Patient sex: M
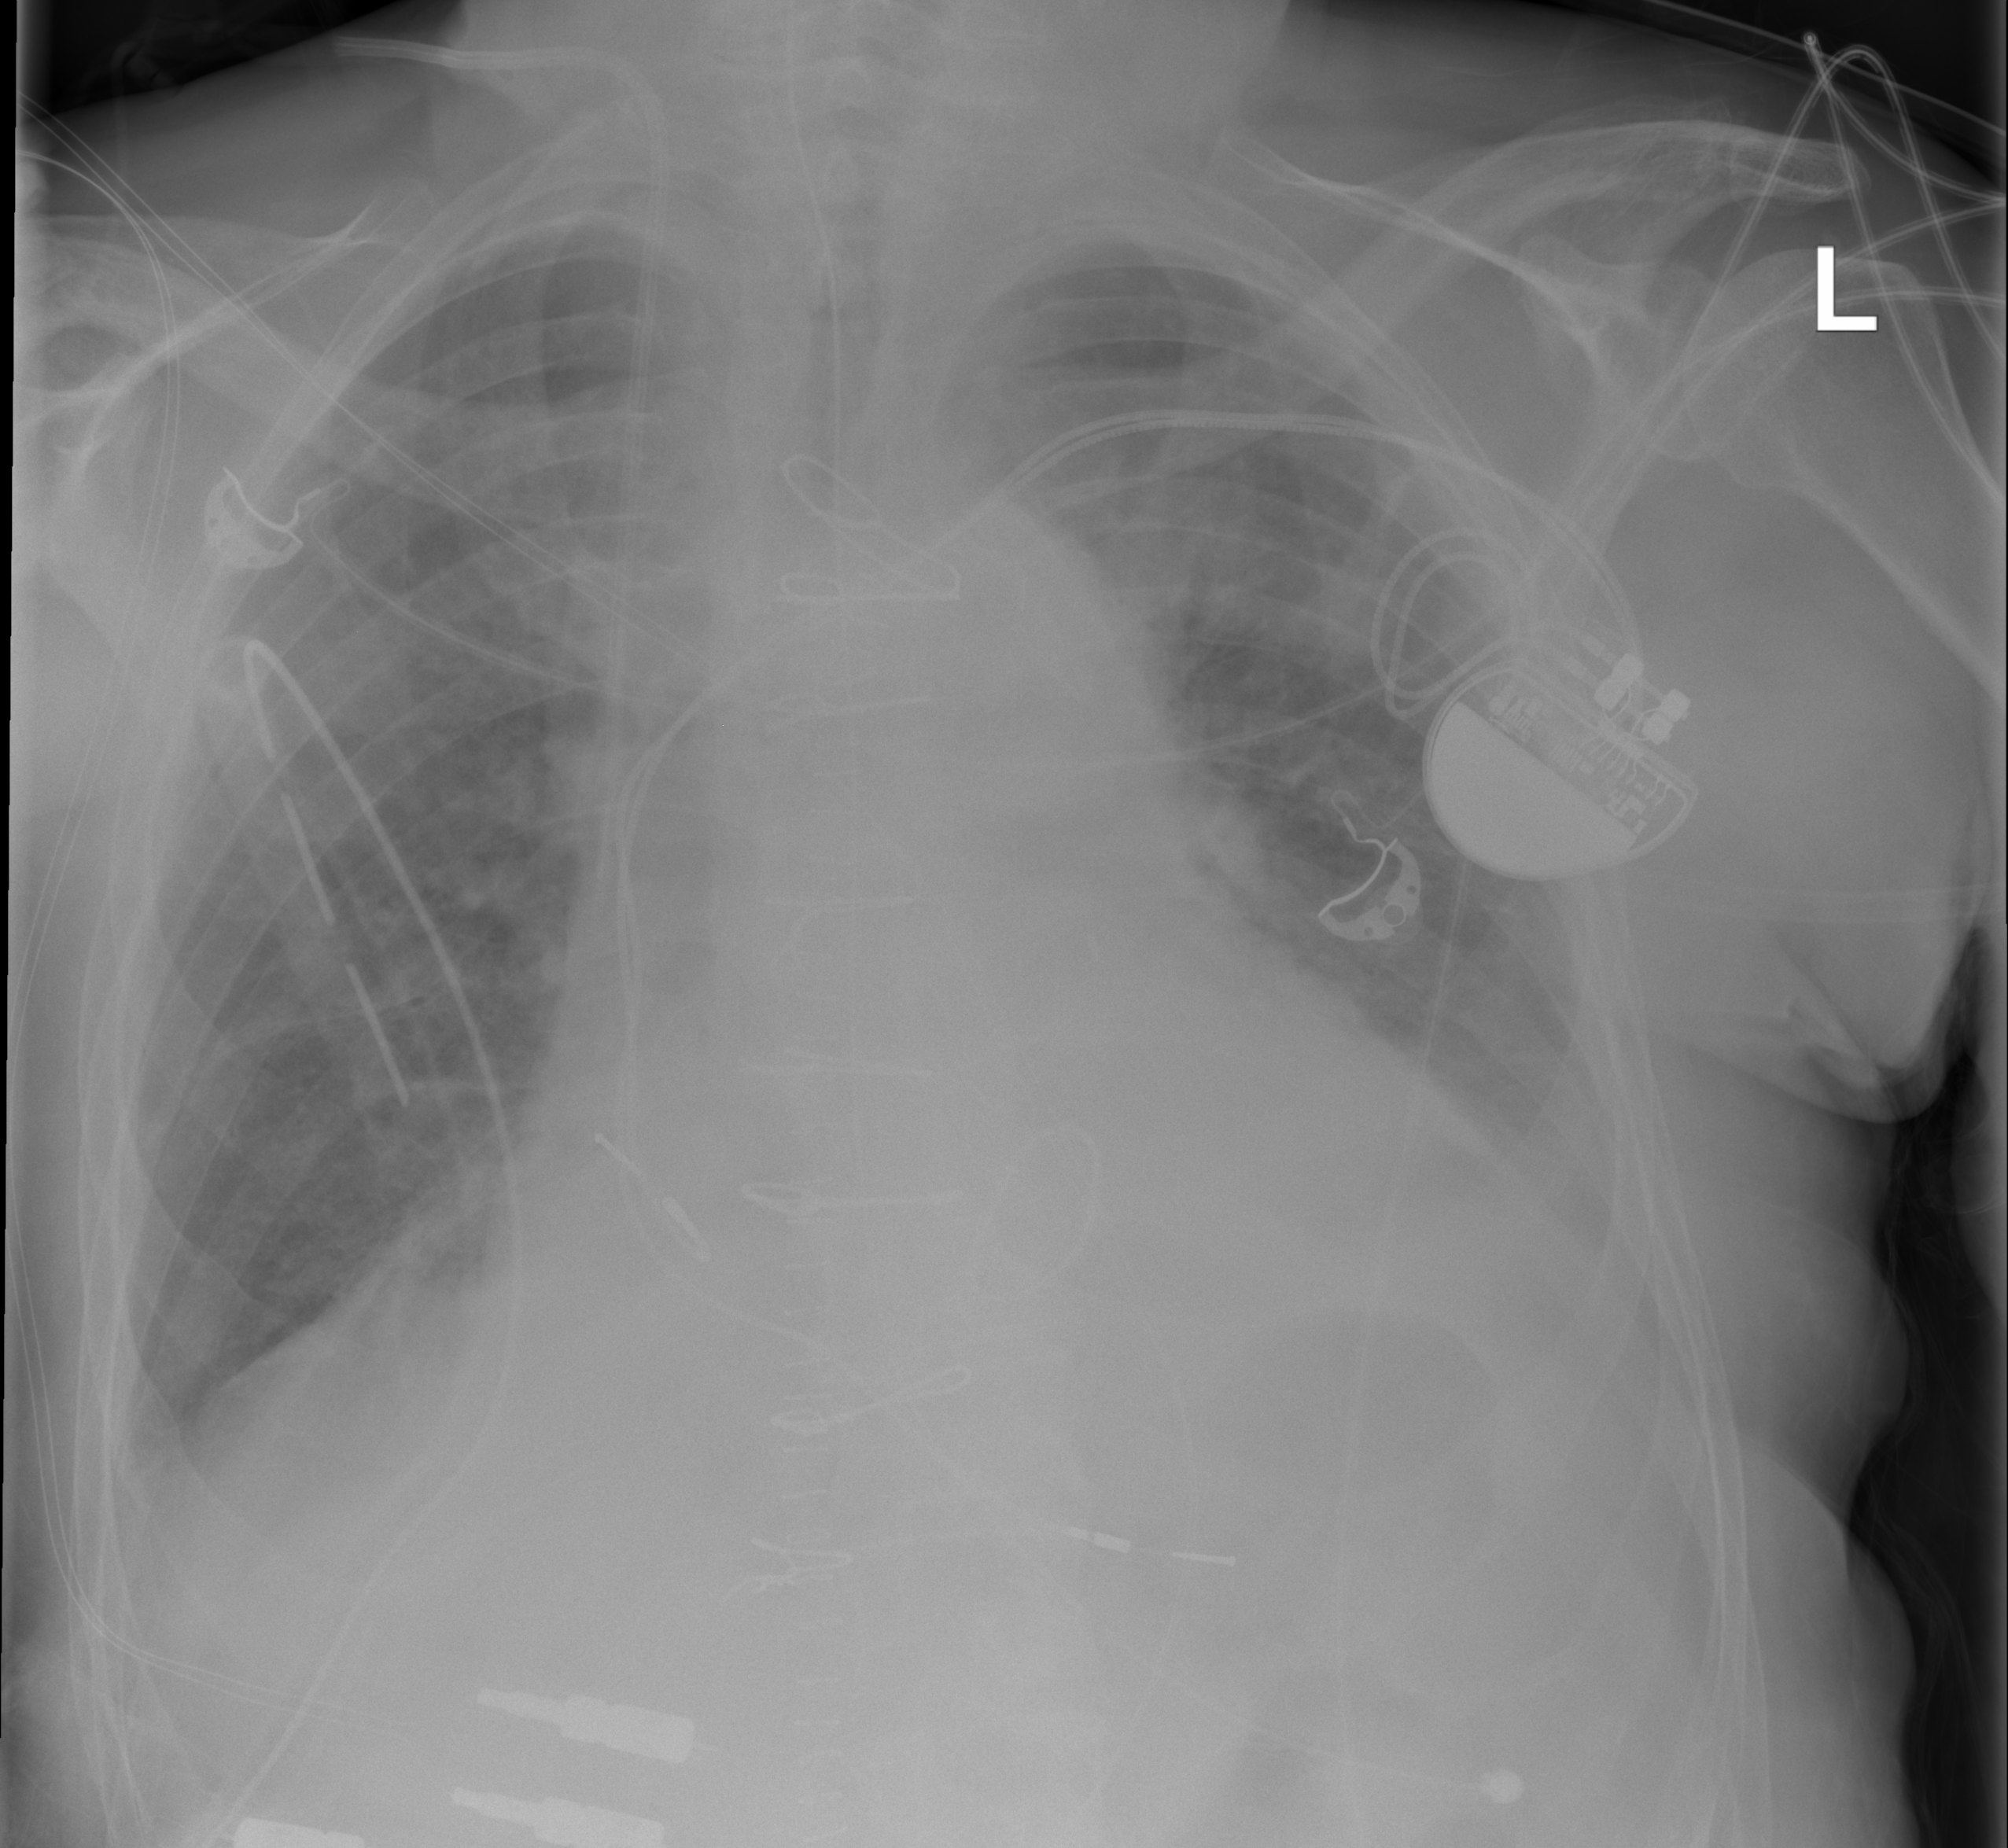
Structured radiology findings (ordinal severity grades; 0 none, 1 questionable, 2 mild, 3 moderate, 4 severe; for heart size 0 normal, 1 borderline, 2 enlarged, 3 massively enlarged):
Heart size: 2
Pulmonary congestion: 2
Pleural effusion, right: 1
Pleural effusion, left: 2
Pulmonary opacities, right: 2
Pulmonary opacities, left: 2
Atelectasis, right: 2
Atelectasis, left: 2